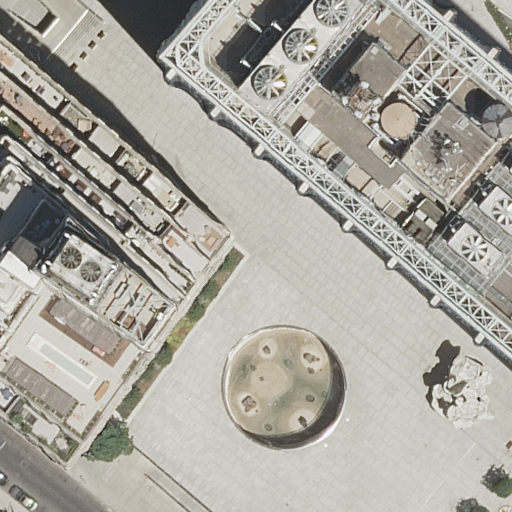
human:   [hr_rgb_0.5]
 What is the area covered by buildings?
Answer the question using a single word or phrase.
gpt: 1832m2

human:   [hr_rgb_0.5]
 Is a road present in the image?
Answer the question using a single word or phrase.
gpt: yes

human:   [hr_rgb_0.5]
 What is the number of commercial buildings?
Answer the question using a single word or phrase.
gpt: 0

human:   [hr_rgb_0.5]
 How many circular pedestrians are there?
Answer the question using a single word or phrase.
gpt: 0

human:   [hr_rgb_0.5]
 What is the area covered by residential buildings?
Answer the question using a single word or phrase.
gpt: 1832m2

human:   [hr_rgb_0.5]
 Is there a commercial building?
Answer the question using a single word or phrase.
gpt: no

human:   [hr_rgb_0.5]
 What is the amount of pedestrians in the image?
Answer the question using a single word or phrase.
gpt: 1

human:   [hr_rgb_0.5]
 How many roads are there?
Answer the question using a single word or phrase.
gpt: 6

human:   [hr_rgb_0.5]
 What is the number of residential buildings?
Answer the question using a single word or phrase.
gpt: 2

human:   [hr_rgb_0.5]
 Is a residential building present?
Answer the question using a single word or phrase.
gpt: yes

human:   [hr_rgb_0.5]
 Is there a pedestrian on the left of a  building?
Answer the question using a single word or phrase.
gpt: no

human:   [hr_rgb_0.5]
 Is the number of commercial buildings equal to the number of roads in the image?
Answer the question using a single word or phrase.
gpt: no

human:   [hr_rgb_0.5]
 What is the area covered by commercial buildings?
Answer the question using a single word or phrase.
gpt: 0m2

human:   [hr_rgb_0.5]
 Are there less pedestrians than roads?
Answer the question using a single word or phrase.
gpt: yes

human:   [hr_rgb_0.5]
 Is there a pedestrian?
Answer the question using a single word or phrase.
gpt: yes

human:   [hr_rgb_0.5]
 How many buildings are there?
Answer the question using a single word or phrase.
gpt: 2

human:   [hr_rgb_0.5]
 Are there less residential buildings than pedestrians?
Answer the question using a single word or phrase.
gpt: no

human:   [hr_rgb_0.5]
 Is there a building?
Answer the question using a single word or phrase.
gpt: yes

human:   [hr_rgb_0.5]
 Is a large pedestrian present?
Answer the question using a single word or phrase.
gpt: no

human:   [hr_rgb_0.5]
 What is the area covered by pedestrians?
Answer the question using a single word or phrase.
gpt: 5m2

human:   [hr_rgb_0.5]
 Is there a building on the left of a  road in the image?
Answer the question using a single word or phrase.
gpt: yes

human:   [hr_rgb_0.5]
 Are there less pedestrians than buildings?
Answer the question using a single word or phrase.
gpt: yes

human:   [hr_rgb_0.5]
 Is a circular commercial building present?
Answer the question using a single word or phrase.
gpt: no

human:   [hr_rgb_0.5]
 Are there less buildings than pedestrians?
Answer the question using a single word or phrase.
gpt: no

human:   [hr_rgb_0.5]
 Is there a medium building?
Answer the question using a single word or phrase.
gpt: yes

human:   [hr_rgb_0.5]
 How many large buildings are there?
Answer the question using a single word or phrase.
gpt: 1

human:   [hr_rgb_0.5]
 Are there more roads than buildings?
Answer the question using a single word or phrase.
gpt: yes

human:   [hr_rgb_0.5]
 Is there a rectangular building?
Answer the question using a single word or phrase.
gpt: yes

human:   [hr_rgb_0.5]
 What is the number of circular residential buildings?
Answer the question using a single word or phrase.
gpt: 0

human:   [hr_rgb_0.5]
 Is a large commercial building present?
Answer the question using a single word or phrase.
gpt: no

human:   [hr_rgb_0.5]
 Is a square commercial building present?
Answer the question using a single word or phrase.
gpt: no

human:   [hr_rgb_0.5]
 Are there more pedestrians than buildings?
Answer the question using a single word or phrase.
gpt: no

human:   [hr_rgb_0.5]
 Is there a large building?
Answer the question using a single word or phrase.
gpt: yes

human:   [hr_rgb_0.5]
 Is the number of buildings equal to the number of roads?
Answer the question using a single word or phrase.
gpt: no

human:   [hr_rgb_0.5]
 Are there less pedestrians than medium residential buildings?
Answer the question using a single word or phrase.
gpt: no

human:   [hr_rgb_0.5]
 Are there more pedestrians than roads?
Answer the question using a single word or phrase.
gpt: no

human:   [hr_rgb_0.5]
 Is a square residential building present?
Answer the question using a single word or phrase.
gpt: no

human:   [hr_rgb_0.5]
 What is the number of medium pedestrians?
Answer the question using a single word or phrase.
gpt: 0

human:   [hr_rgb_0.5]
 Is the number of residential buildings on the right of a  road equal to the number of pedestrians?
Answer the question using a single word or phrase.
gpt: yes

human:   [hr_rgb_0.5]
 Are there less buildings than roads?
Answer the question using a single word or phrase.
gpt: yes

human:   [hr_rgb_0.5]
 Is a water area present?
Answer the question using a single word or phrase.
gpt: no

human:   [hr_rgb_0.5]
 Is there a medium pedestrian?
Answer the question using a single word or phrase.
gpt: no

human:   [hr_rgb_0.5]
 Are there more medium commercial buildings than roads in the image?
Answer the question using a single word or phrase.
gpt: no

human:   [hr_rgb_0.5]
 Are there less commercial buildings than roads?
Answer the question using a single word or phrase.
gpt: yes

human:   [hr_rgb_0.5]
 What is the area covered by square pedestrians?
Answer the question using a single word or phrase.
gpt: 0m2

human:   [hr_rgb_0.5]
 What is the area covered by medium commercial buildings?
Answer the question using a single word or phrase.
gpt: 0m2

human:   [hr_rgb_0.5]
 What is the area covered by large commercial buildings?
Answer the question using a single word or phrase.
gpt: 0m2

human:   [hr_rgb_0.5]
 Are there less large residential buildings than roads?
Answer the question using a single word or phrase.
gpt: yes

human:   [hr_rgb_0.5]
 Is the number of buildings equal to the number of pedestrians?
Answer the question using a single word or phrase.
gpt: no

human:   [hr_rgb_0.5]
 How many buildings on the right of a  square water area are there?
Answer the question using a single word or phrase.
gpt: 0

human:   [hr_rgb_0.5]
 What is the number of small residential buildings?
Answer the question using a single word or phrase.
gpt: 0

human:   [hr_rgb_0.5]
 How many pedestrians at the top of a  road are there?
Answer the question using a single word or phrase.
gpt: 1

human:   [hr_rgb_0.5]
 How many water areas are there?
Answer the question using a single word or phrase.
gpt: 0

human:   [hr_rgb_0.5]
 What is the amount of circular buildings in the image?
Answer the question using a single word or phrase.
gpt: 0

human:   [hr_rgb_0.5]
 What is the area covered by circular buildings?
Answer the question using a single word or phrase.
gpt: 0m2

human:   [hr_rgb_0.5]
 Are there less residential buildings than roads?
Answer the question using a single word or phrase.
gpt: yes

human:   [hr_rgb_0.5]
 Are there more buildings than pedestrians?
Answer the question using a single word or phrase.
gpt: yes

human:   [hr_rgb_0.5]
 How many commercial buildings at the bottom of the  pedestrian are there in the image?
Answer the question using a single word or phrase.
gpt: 0

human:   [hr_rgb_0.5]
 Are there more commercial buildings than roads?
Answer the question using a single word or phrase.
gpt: no

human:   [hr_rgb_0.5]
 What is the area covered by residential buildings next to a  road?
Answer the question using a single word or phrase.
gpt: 1832m2

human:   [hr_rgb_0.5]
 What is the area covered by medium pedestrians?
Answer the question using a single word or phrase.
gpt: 0m2

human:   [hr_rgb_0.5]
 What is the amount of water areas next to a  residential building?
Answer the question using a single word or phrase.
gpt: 0

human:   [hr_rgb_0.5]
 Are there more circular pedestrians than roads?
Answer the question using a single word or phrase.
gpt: no

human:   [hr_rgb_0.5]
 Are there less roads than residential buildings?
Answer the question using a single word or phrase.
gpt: no